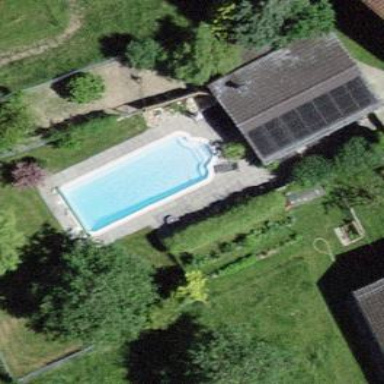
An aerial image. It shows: Swimming pool located in leisure land.